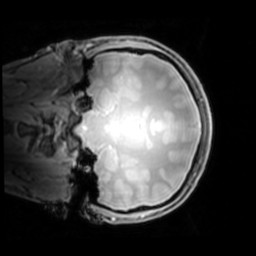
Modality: PDw
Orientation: coronal
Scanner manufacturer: philips
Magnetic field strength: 7 T
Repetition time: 0.008 s
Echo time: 0.001974 s